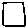
Label: square